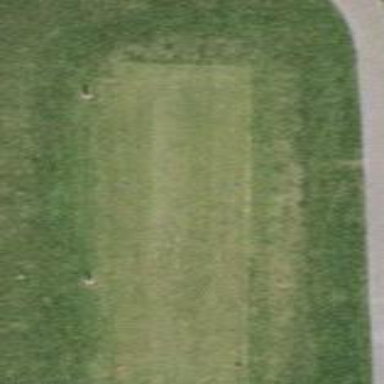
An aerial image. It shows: Golf tee on grassy land.